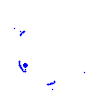
Particle: pion